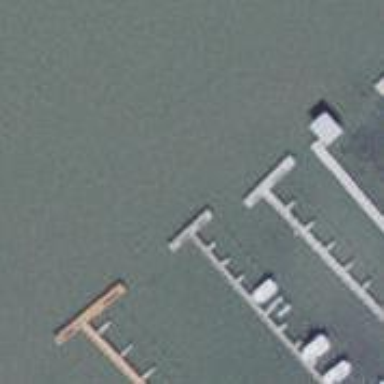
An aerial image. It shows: Man-made pier.